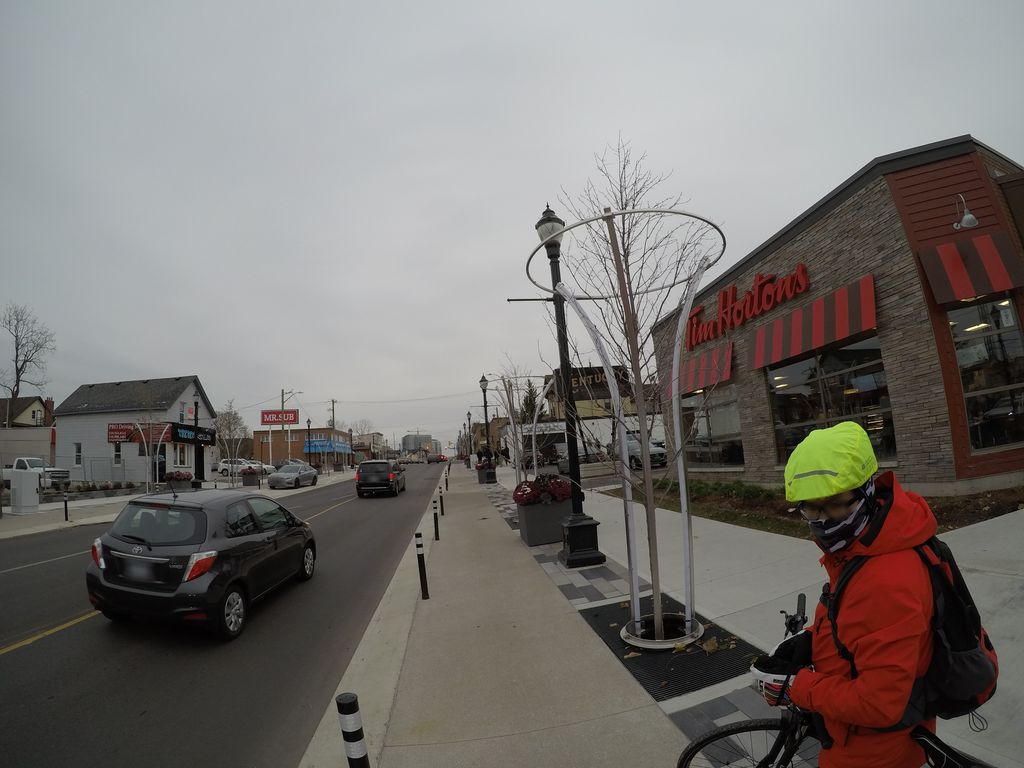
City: kitchener-waterloo